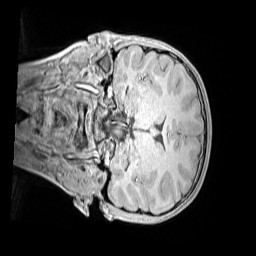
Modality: MP2RAGE
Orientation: coronal
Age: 11
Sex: female
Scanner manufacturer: siemens
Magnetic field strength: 3 T
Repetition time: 4 s
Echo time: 0.00299 s